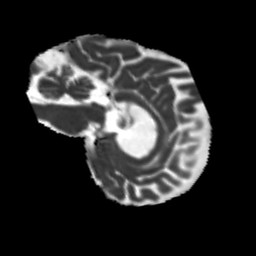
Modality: MD
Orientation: sagittal
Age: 75
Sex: male
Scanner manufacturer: siemens
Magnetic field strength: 3 T
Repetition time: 5.25 s
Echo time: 0.08 s